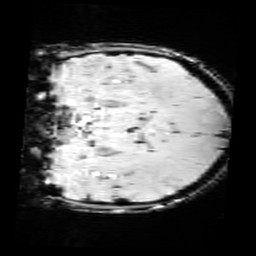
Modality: SWI
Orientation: coronal
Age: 12
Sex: female
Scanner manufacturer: siemens
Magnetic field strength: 3 T
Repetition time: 0.027 s
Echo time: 0.02 s